Question: <URL>
I tested it on IE7 and the error pops
I thought it might be cause of missing }(jquery) but it is not the case. I couldn't figure it.
Any insight or help would be appreciated. thank you
Thank you for your help. A few more questions:
1) How to make the image smaller than the slider container so that the text would be on right? the caption is at the bottom - still figuring how to make it move to right in full column.
2) There is a problem with image - images are supposed to slide from right then suddenly the last image would have different transition. I also couldn't figure it out.
Any insight or help on these will be appreciated. Thank you
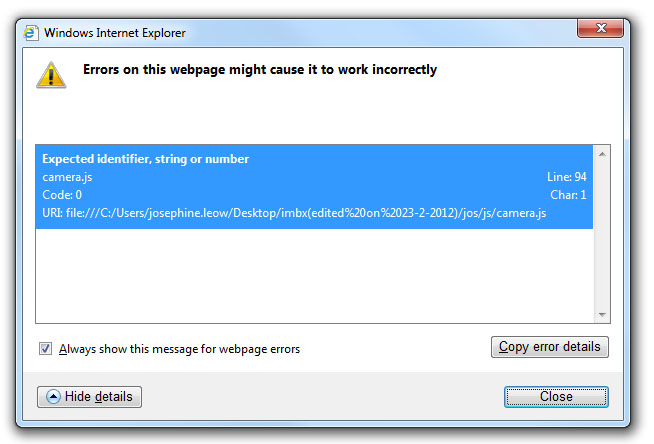
Answer: Line 91:
'onStartTransition: function() {},'
remove the comma.
I think this should fix it.